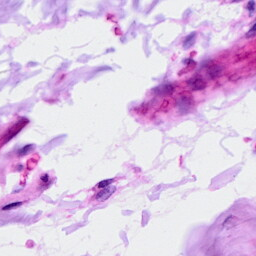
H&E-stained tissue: Ovarian